高一 · 立体几何学
长方体 $A B C D-A^{\prime} B^{\prime} C^{\prime} D^{\prime}$ 中, $A B=A D=2, A A^{\prime}=2 \sqrt{2}$, 则直线 $B D^{\prime}$ 与平面 $\mathbf{A B C D}$所成角的大小 ( )
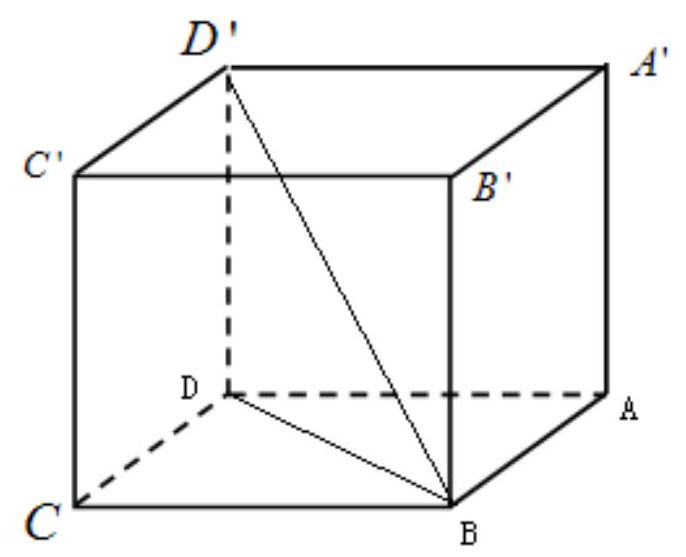
$30^{\circ}$
B. $45^{\circ}$
C. $60^{\circ}$
D. $90^{\circ}$
答案: B
解析: 【分析】

连接 $D B, D^{\prime} B$, 根据长方体的性质和线面角的定义可知: $\angle D B D^{\prime}$ 是直线 $B D^{\prime}$ 与平面 $\mathrm{ABCD}$ 所成角, 在底面 $\mathrm{ABCD}$ 中, 利用勾股定理可以求出 $D B$, 在 $R t \triangle D B D^{\prime}$ 中, 利用锐角三角函数知识可以求出 $\angle D B D$ '的大小.

【详解】

连接 $D B, D^{\prime} B$, 在长方体 $A B C D-A^{\prime} B^{\prime} C^{\prime} D^{\prime}$ 中, 显然有 $D D^{\prime} \perp$ 平面 $A B C D$,

所以 $\angle D B D^{\prime}$ 是直线 $B D^{\prime}$ 与平面 $\mathrm{ABCD}$ 所成角, 在底面 $\mathrm{ABCD}$ 中, $D B=\sqrt{A D^{2}+A B^{2}}=2 \sqrt{2}$, 在 $R t \triangle D B D^{\prime}$ 中, $\tan \angle D B D^{\prime}=\frac{D D^{\prime}}{D B}=1 \Rightarrow \angle D B D^{\prime}=45^{\circ}$, 故本题选 B.

【点睛】

本题考查了线面角的求法, 考查了数学运算能力.